Aerial crown-view tile of a tropical tree (Barro Colorado Island, Panama), acquired 20250512:
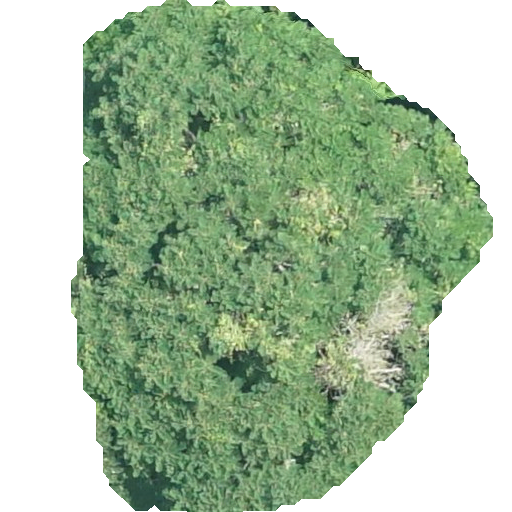
Species: Jacaranda copaia
GBIF accepted scientific name: Jacaranda copaia
Crown area: 238.045 m²